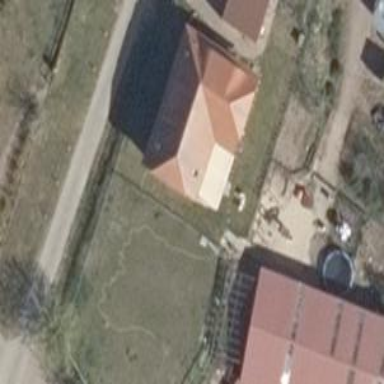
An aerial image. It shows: Detached building with white exterior and red roof made of roof tiles in half-hipped shape.